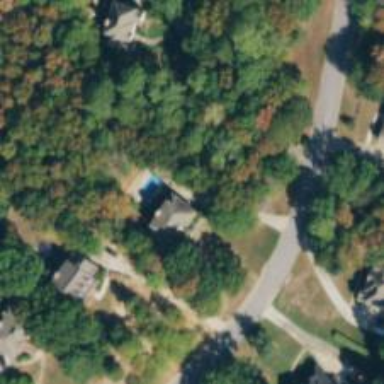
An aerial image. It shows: Driveway leading to service road.